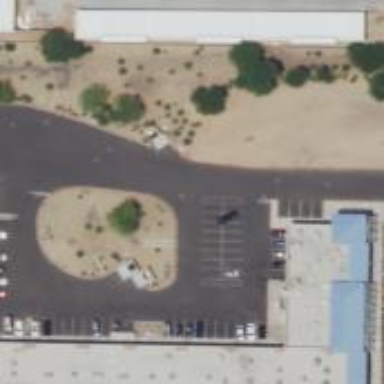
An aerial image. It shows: Retail building.